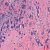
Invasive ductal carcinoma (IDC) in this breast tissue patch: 1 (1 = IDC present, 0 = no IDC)